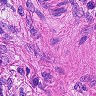
Metastatic tissue present: yes